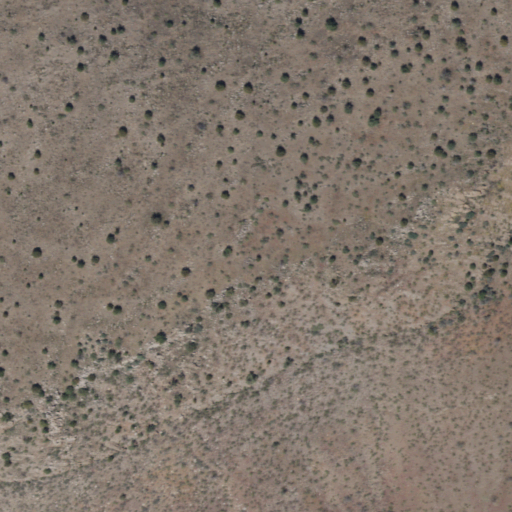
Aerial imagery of mountain in Arizona named Table Mountain containing only shrub